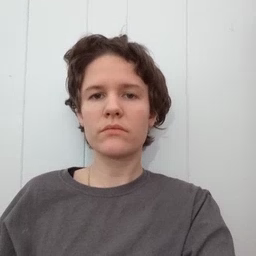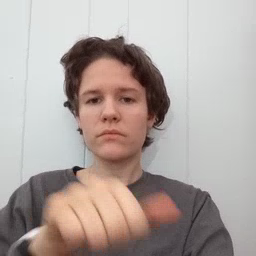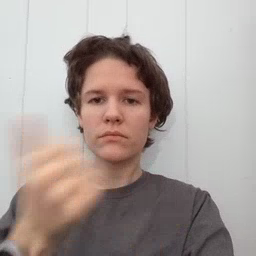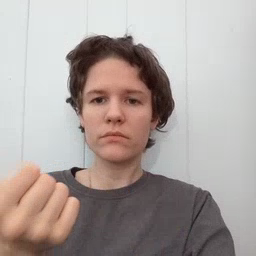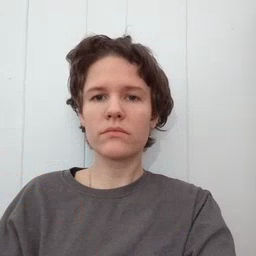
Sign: another